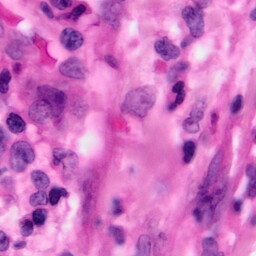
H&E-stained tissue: Pancreatic